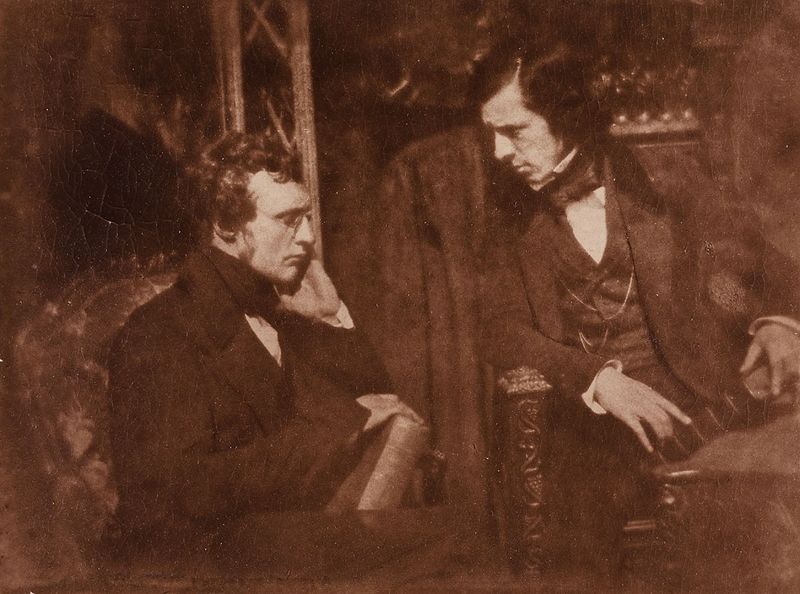
Titel: George Gilfillan und Samuel Brown
Künstler: David Octavius Hill
Standort: Hamburg
Institution: Museum für Kunst und Gewerbe Hamburg
Schlagwörter: mann, gesten, figur, interieur, sessel, person, dichter, mimik, foto, fotografie, photographie, posen, doppelbildnis, doppelportrait, lehnstuhl, schriftsteller, autor, photo, karton, lichtbild, historische, bildwerke, angewandte und bildende kunst, hessische systematik, persönlichkeit, porträtfotografie, porträtphotographie, hausinneres, pigmentdruck, doppelporträt